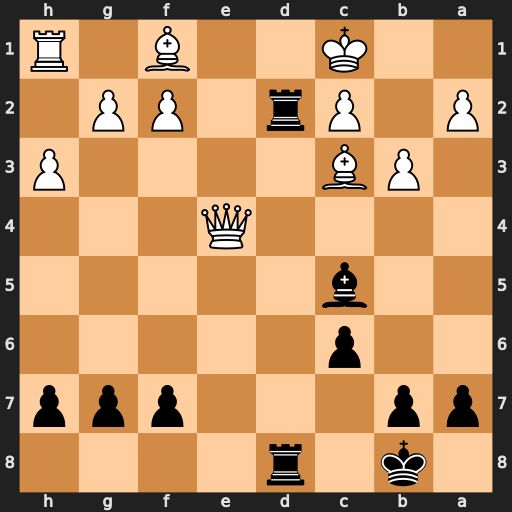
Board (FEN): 1k1r4/pp3ppp/2p5/2b5/4Q3/1PB4P/P1Pr1PP1/2K2B1R
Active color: b
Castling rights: -
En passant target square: -
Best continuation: Ba3+ Bb2 Rd1#